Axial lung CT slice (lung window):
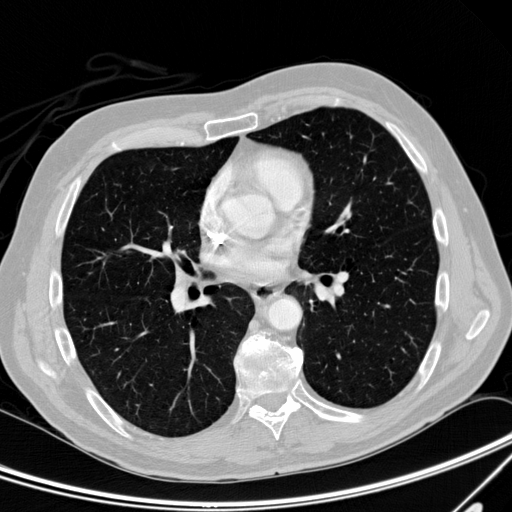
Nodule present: no